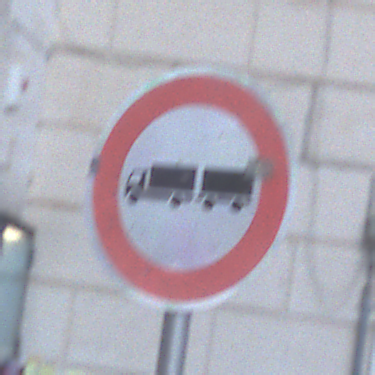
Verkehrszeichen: VerbotLastkraftwagenMitAnhaenger
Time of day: SunriseSunset
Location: Outdoor (Urban)
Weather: Clear
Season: NotSpecified
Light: Natural